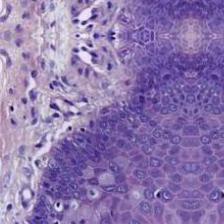
Diagnosis: Normal